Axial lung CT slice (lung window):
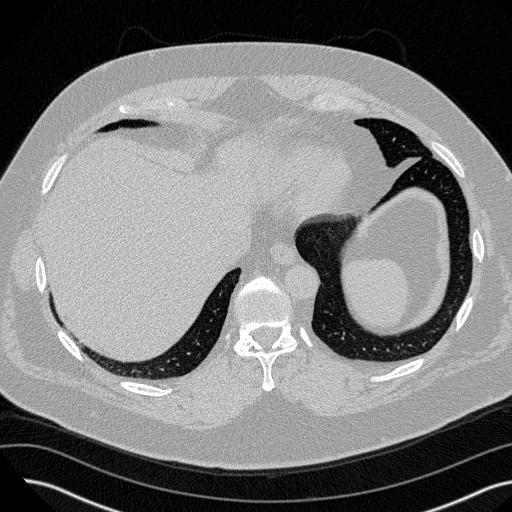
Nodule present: no